Question: What is the value of the measurement in the image?
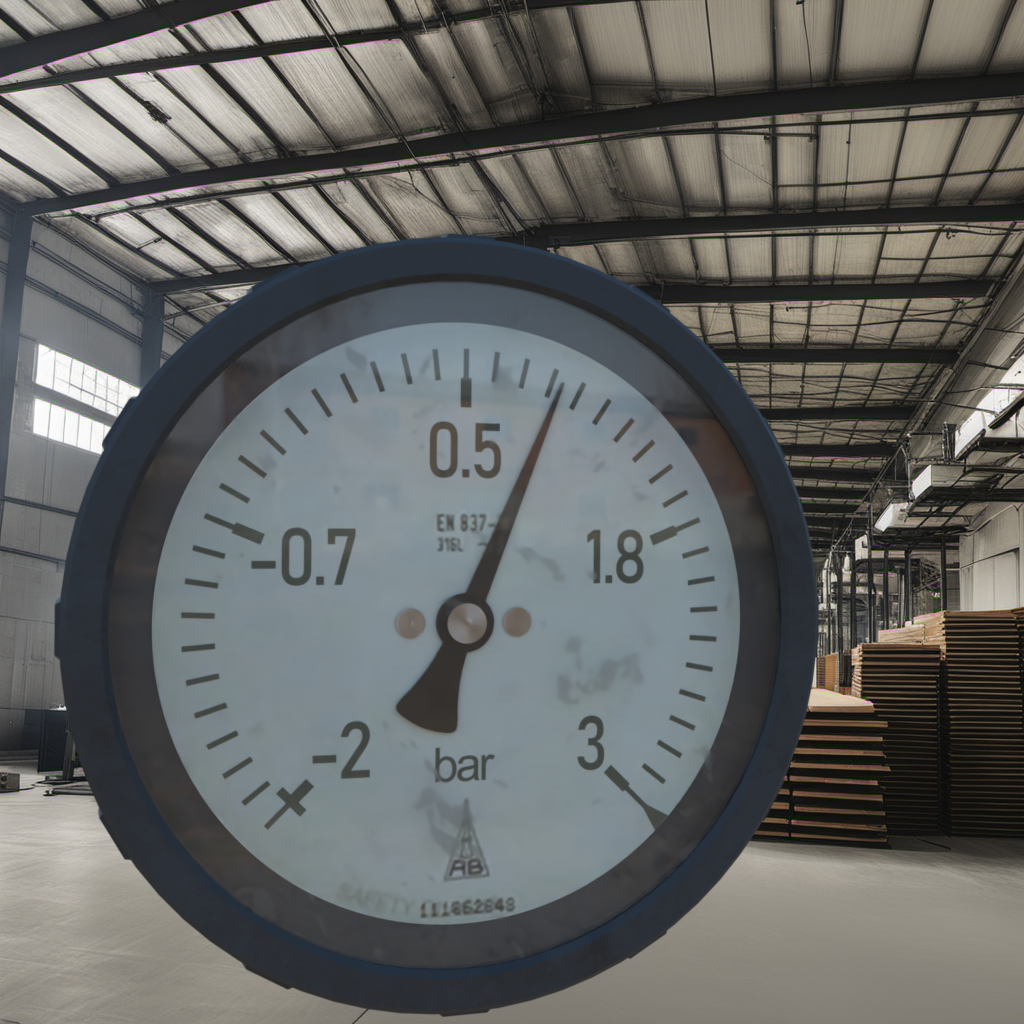
Answer: The result is 0.93
Question: What is the range of this measurement?
Answer: The range is from -2 to 3
Question: What is the minimum and maximum value range of the measurement in the image?
Answer: The minimum value is -2 and the maximum value is 3